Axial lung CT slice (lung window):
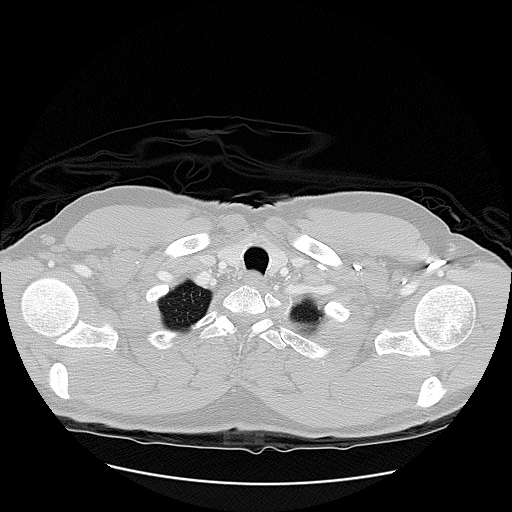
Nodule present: no